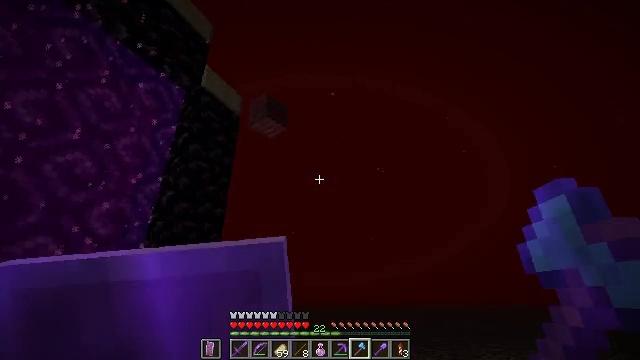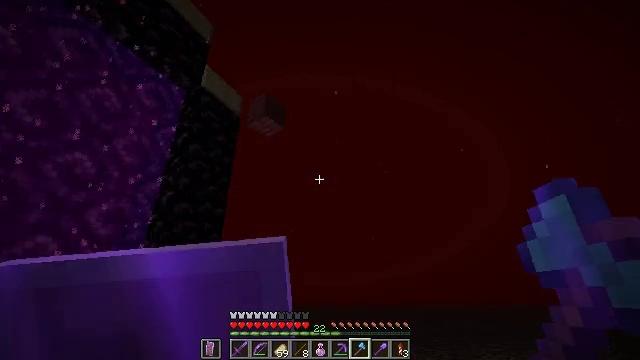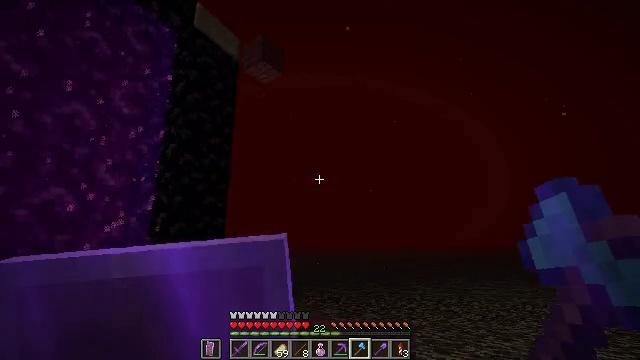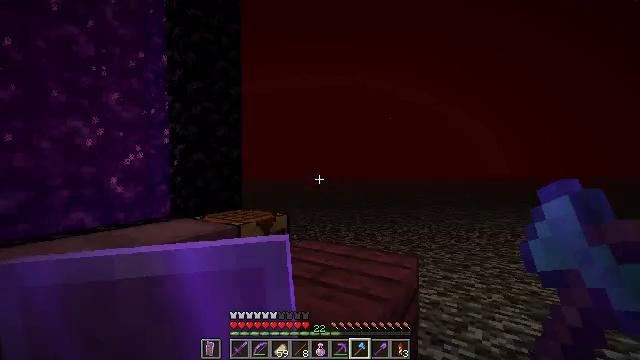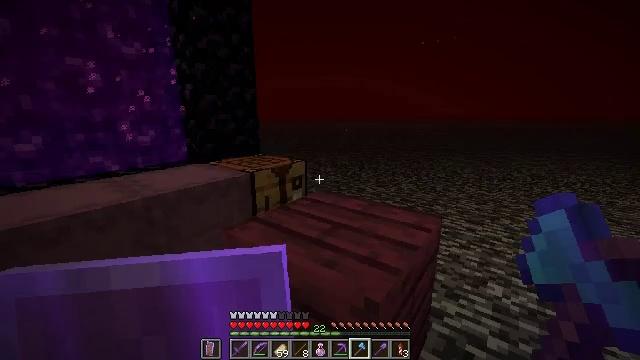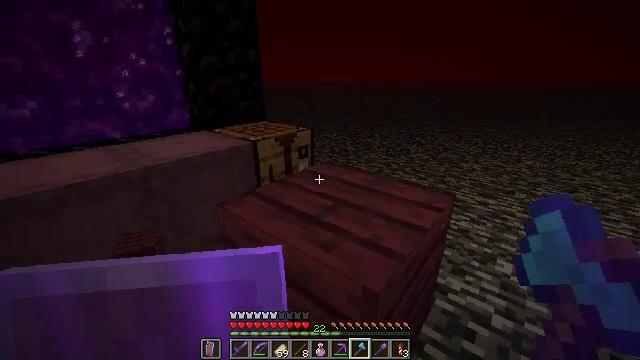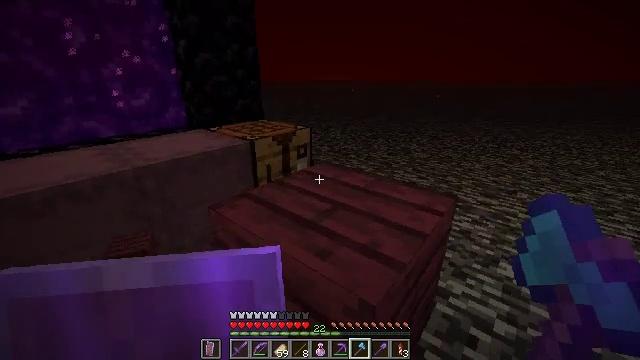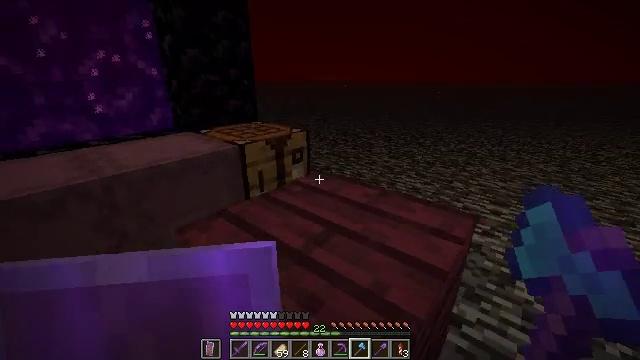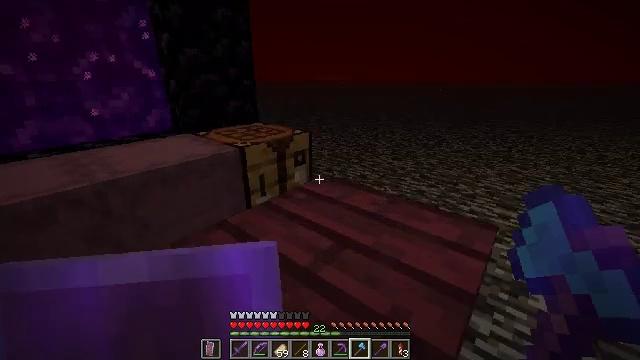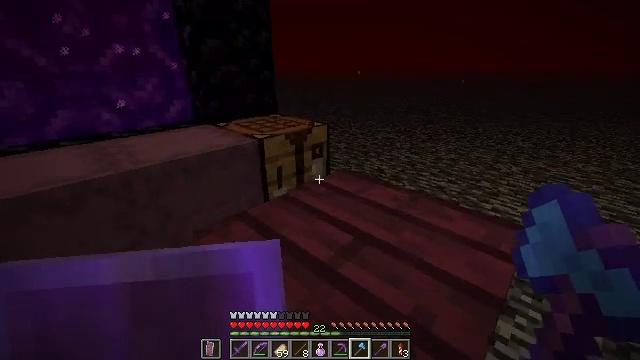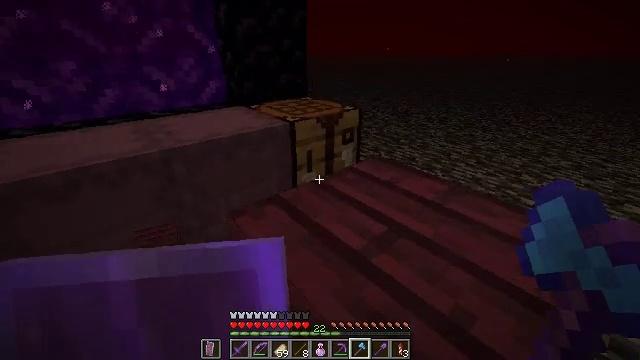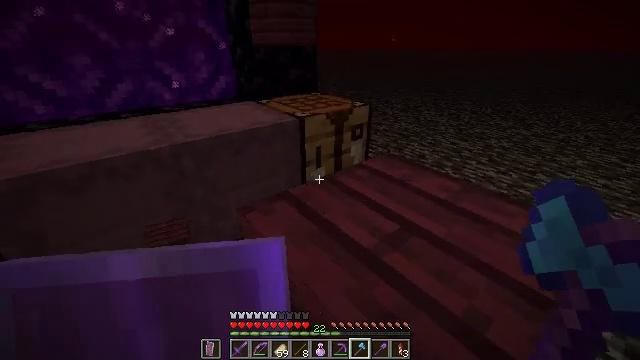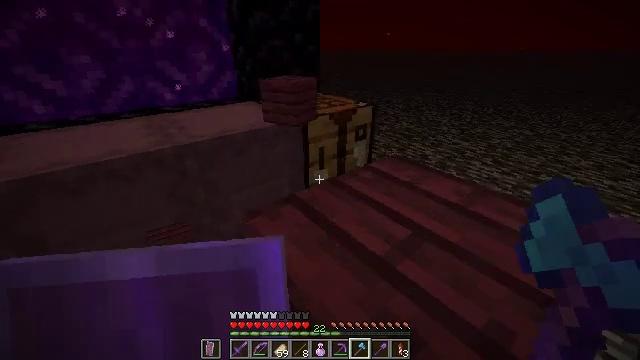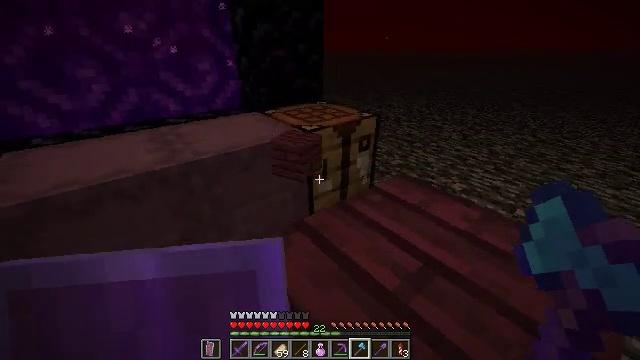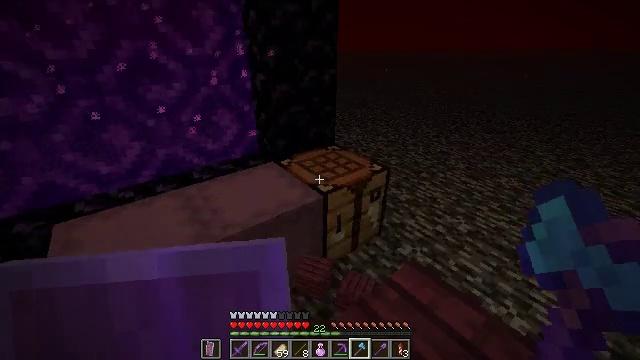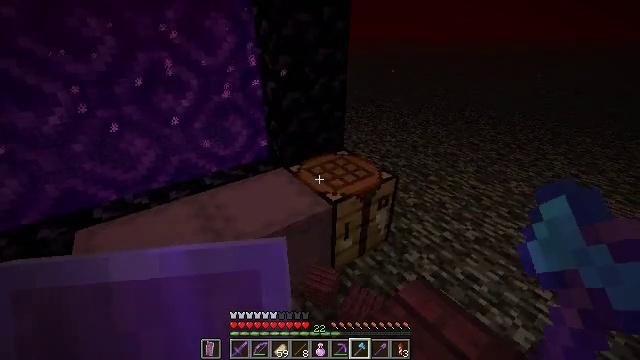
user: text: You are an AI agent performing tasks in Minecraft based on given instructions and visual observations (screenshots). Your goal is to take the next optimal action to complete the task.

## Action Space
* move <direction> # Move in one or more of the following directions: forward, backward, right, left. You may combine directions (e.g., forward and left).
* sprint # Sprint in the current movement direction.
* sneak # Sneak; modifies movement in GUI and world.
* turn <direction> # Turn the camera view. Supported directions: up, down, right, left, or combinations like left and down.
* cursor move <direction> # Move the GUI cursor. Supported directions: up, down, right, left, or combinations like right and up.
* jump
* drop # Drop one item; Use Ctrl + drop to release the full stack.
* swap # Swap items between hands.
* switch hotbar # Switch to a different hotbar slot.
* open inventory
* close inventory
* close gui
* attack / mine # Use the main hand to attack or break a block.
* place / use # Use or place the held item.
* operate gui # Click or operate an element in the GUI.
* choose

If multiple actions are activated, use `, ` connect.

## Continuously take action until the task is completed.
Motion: motion action
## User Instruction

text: Break the crimson planks structure.
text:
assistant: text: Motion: attack / mine
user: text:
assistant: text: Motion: move forward, turn left and down
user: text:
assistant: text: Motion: move forward, turn left and down
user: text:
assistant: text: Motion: move forward, turn left and down
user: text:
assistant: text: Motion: move forward, turn left and down
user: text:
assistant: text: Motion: move forward
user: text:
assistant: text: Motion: move forward
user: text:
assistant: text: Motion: no_op
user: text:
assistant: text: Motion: turn left and down
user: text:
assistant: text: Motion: turn left and down
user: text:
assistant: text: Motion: turn left
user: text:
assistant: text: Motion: move forward
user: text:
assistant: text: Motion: move forward, jump
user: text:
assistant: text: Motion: move forward, turn left, jump
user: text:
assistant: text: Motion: move forward, turn left and down, jump
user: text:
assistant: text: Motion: move forward, jump
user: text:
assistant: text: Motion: move forward and move right, turn down
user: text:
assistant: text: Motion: move forward and move right, turn left and down
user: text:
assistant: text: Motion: move forward and move right, turn left and down
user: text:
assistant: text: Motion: move forward and move right, turn left and down
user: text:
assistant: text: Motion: move forward and move right, turn left and down
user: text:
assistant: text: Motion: move forward and move right, turn left and down
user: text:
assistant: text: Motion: move forward and move right, turn left and down
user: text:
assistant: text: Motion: move forward, turn left and down
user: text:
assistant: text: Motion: turn left and down
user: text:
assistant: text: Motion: turn left and down
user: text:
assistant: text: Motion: turn left and down
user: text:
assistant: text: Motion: turn left and down
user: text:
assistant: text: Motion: turn left and down
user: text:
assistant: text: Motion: turn left and down